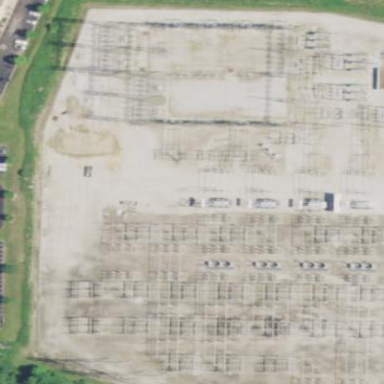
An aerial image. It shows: Outdoor power substation.